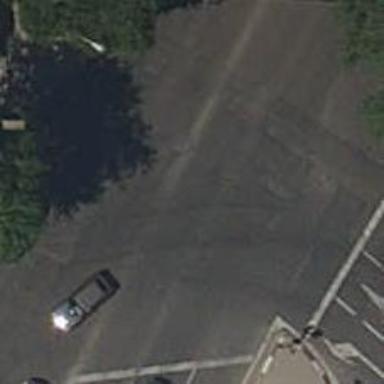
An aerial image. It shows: Road with traffic signals.